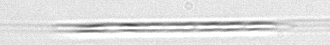
Label: Rhizosolenia